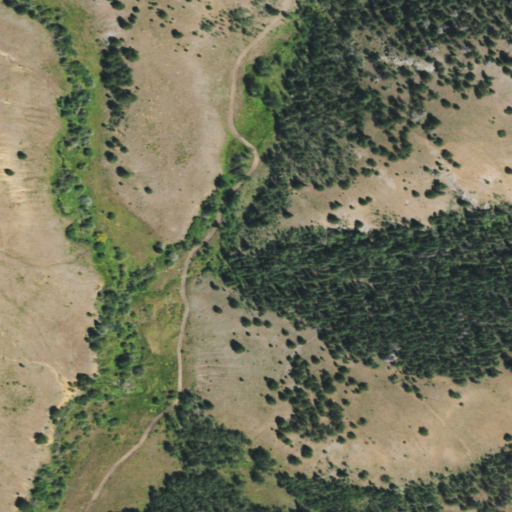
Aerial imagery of valley in Colorado named Shorty Gulch containing shrub, evergreen forest, deciduous forest, and woody wetlands